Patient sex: M
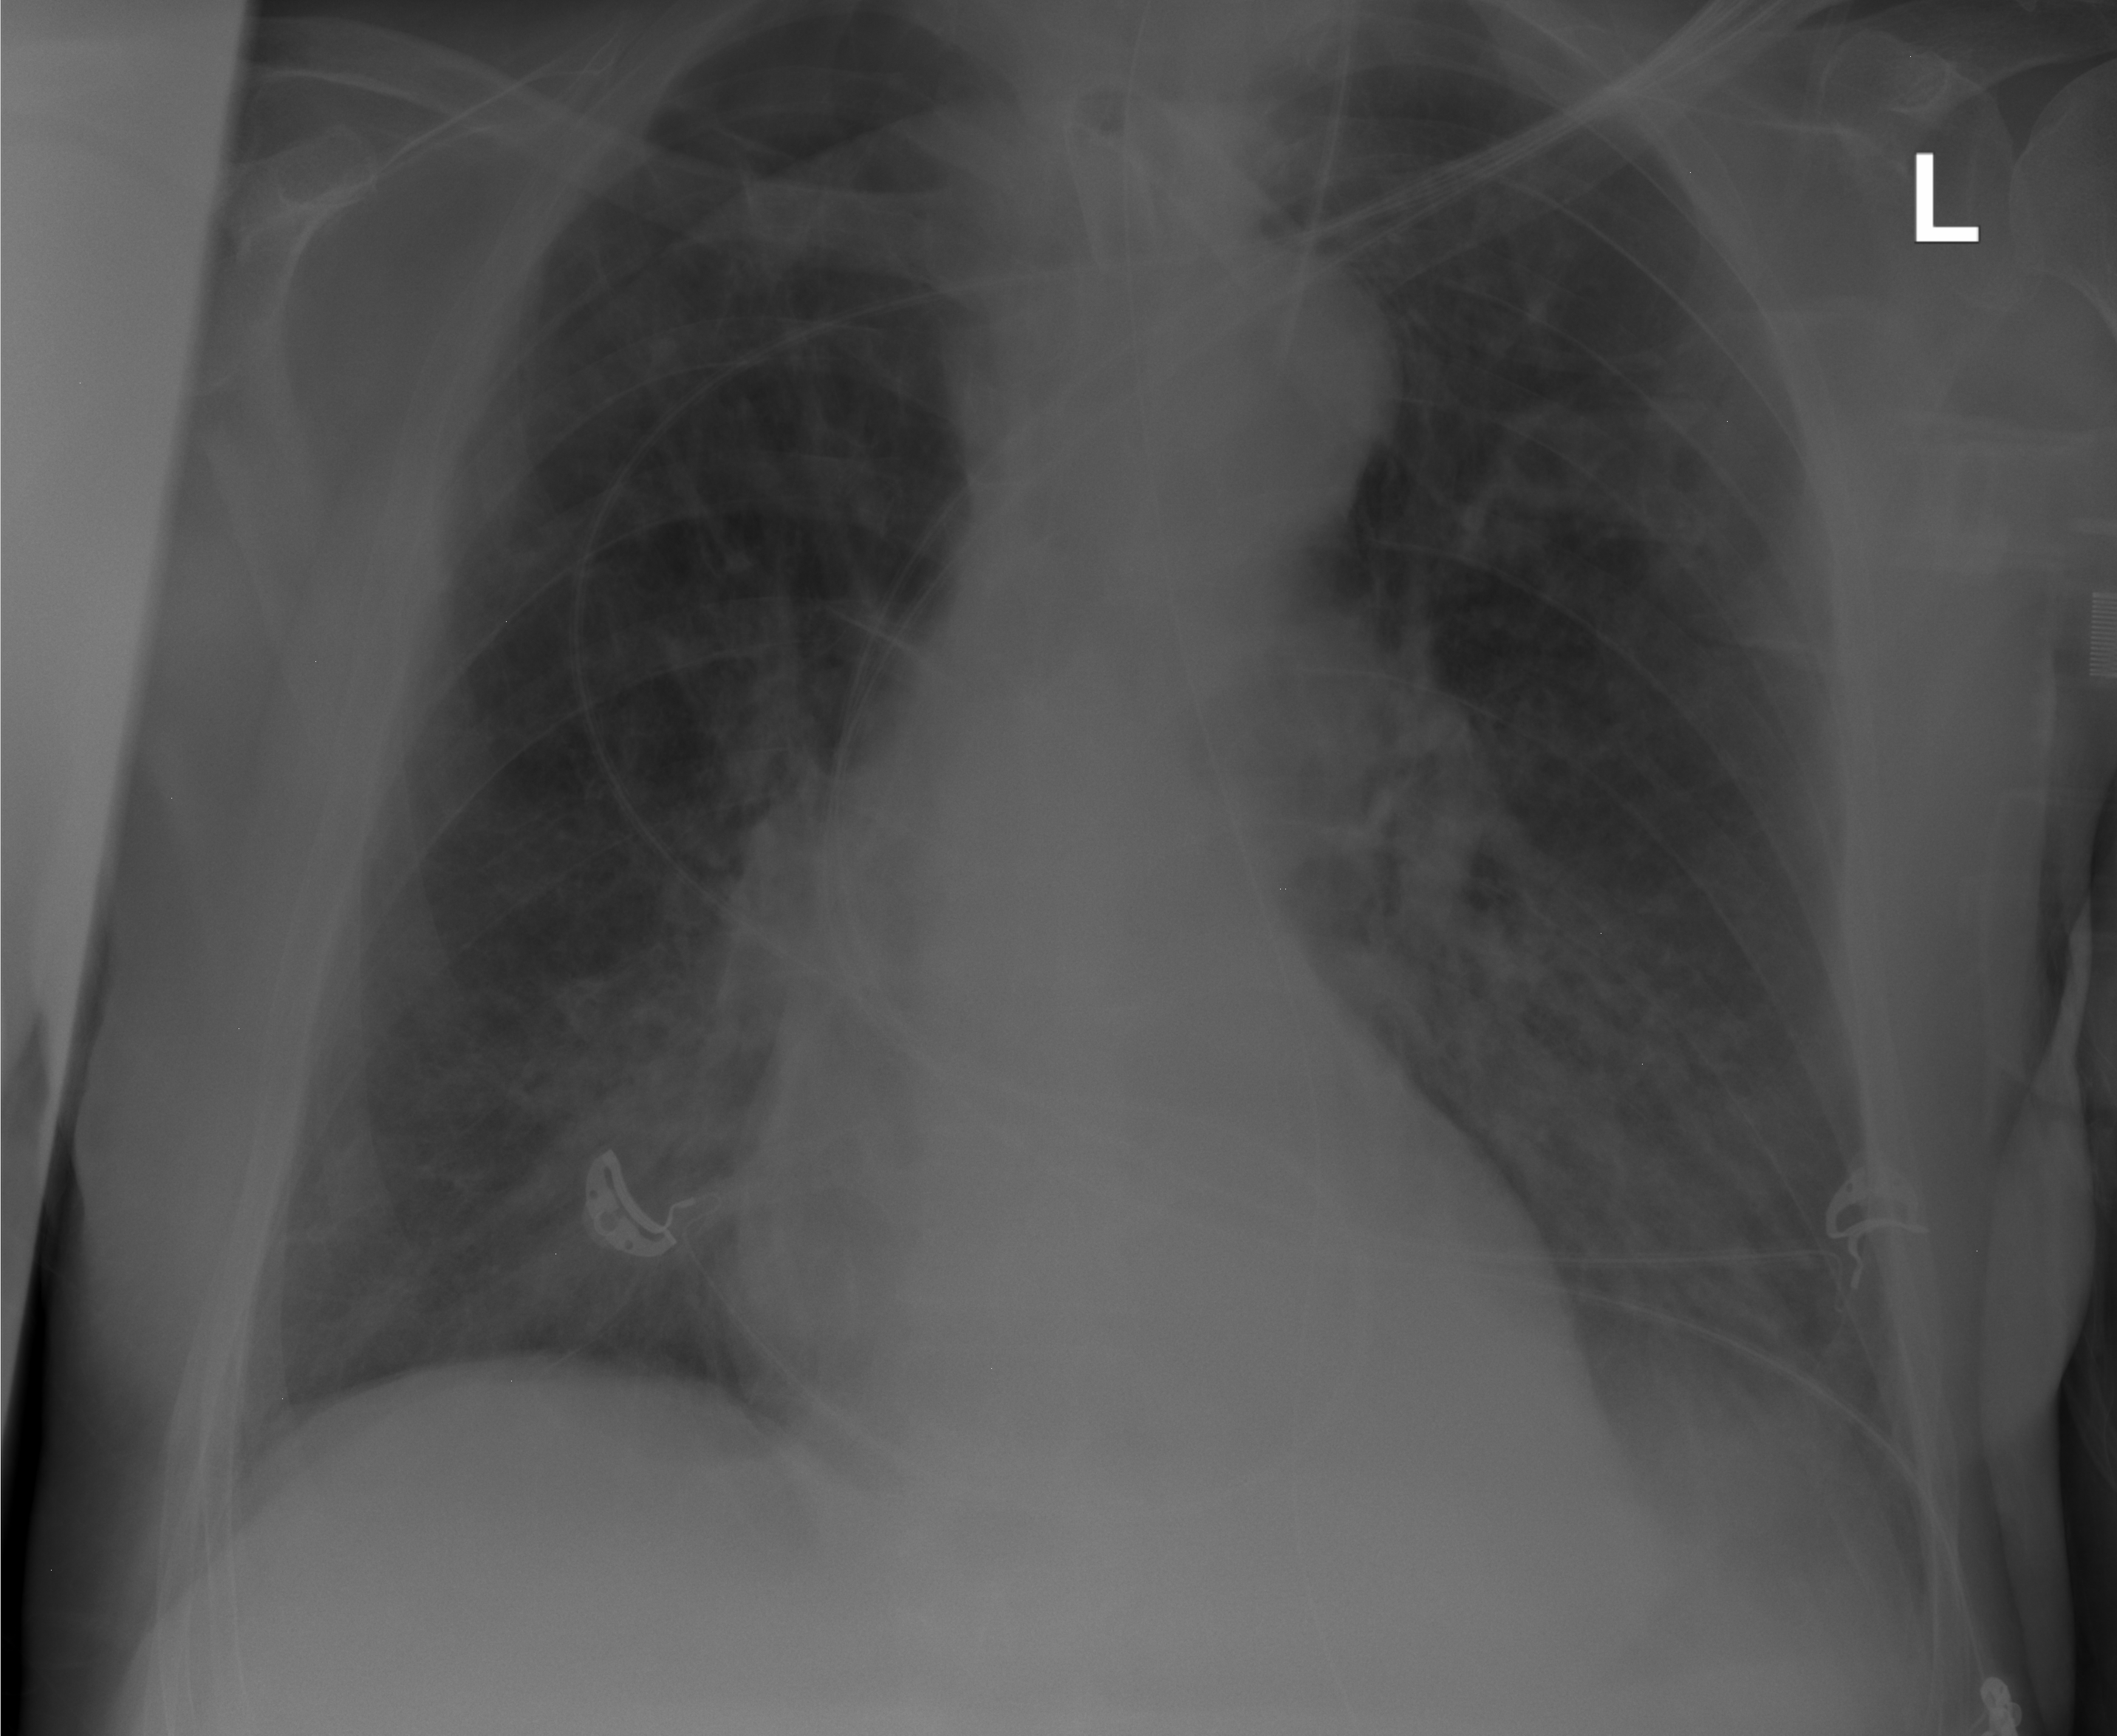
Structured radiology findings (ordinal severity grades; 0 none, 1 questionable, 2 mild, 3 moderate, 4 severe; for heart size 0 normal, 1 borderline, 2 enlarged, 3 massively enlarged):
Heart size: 0
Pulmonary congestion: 2
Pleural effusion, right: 0
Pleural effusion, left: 2
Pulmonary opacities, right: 2
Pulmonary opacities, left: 2
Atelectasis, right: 2
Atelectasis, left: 0